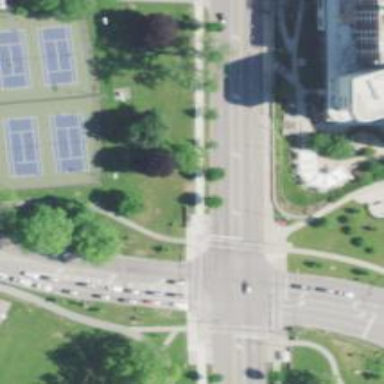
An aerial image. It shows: Pedestrian crossing with zebra markings on footway.